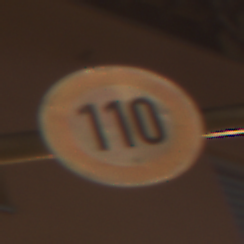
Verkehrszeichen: Geschwindigkeit110
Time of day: Night
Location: Outdoor (Urban)
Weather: Clear
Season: NotSpecified
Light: Artificial